Breast ultrasound image
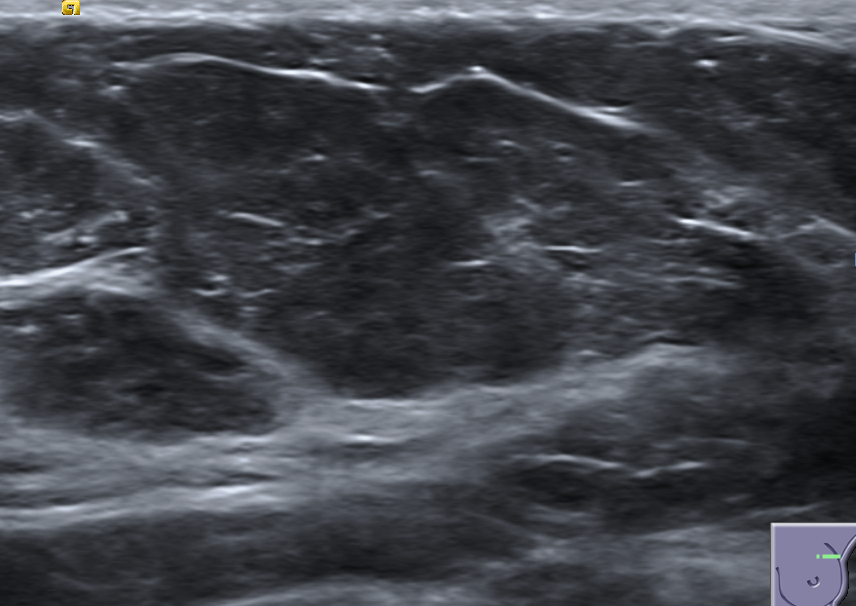
Diagnosis: normal